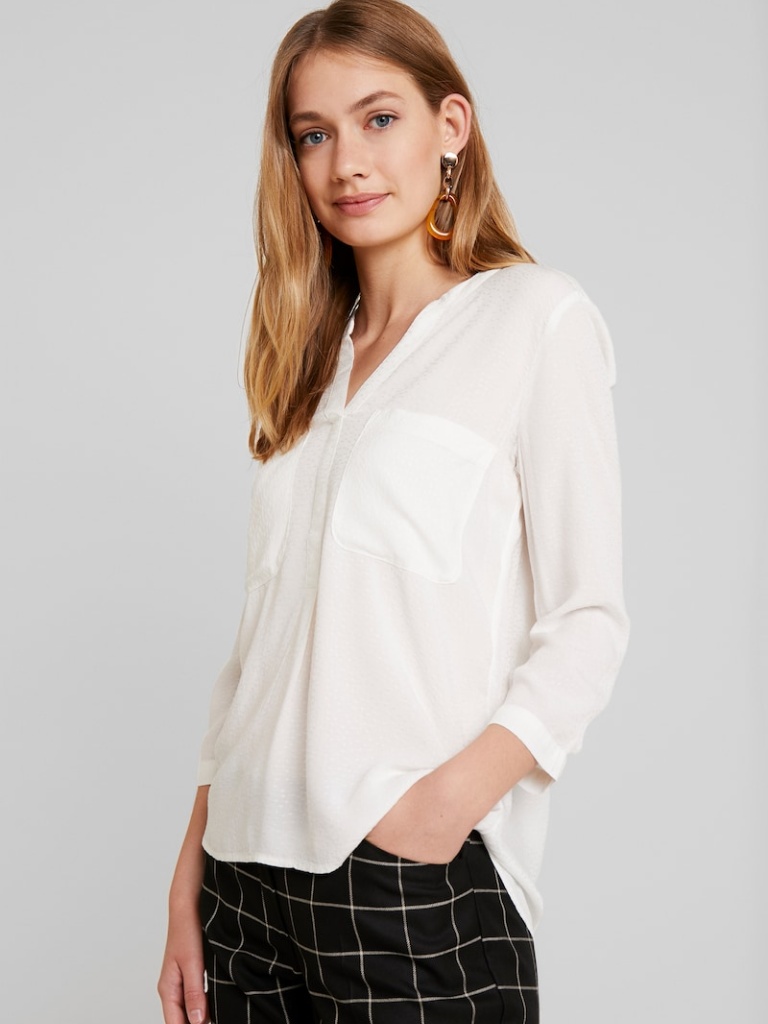
cotton relaxed long-sleeved, down hip length Untucked v-neck blouse